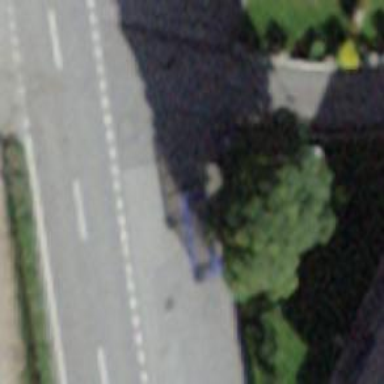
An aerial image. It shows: Bus stop with shelter. It is platform for public transport.